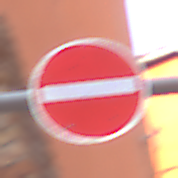
Verkehrszeichen: VerbotDerEinfahrt
Umgebung: Outdoor, Urban
Tageszeit: MorningAfternoon
Wetter: Clear
Licht: Natural
Jahreszeit: NotSpecified
Kontrast: MediumContrast